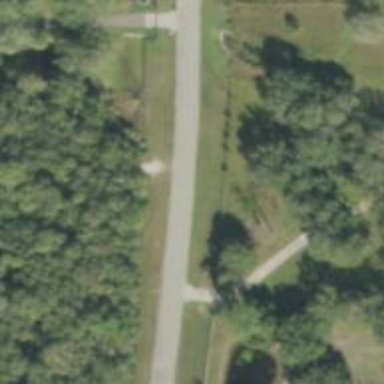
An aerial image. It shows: Residential road.